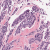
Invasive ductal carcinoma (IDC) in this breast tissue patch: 1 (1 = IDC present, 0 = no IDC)